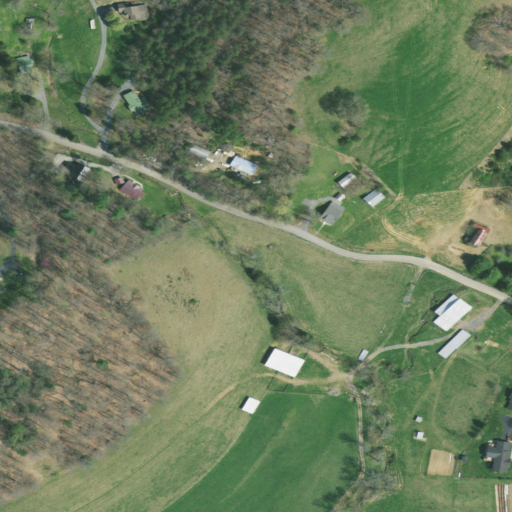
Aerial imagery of valley in Tennessee named Harrington Hollow containing pasture, deciduous forest, open development, mixed forest, evergreen forest, low intensity development, and medium intensity development